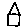
Label: house